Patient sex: F
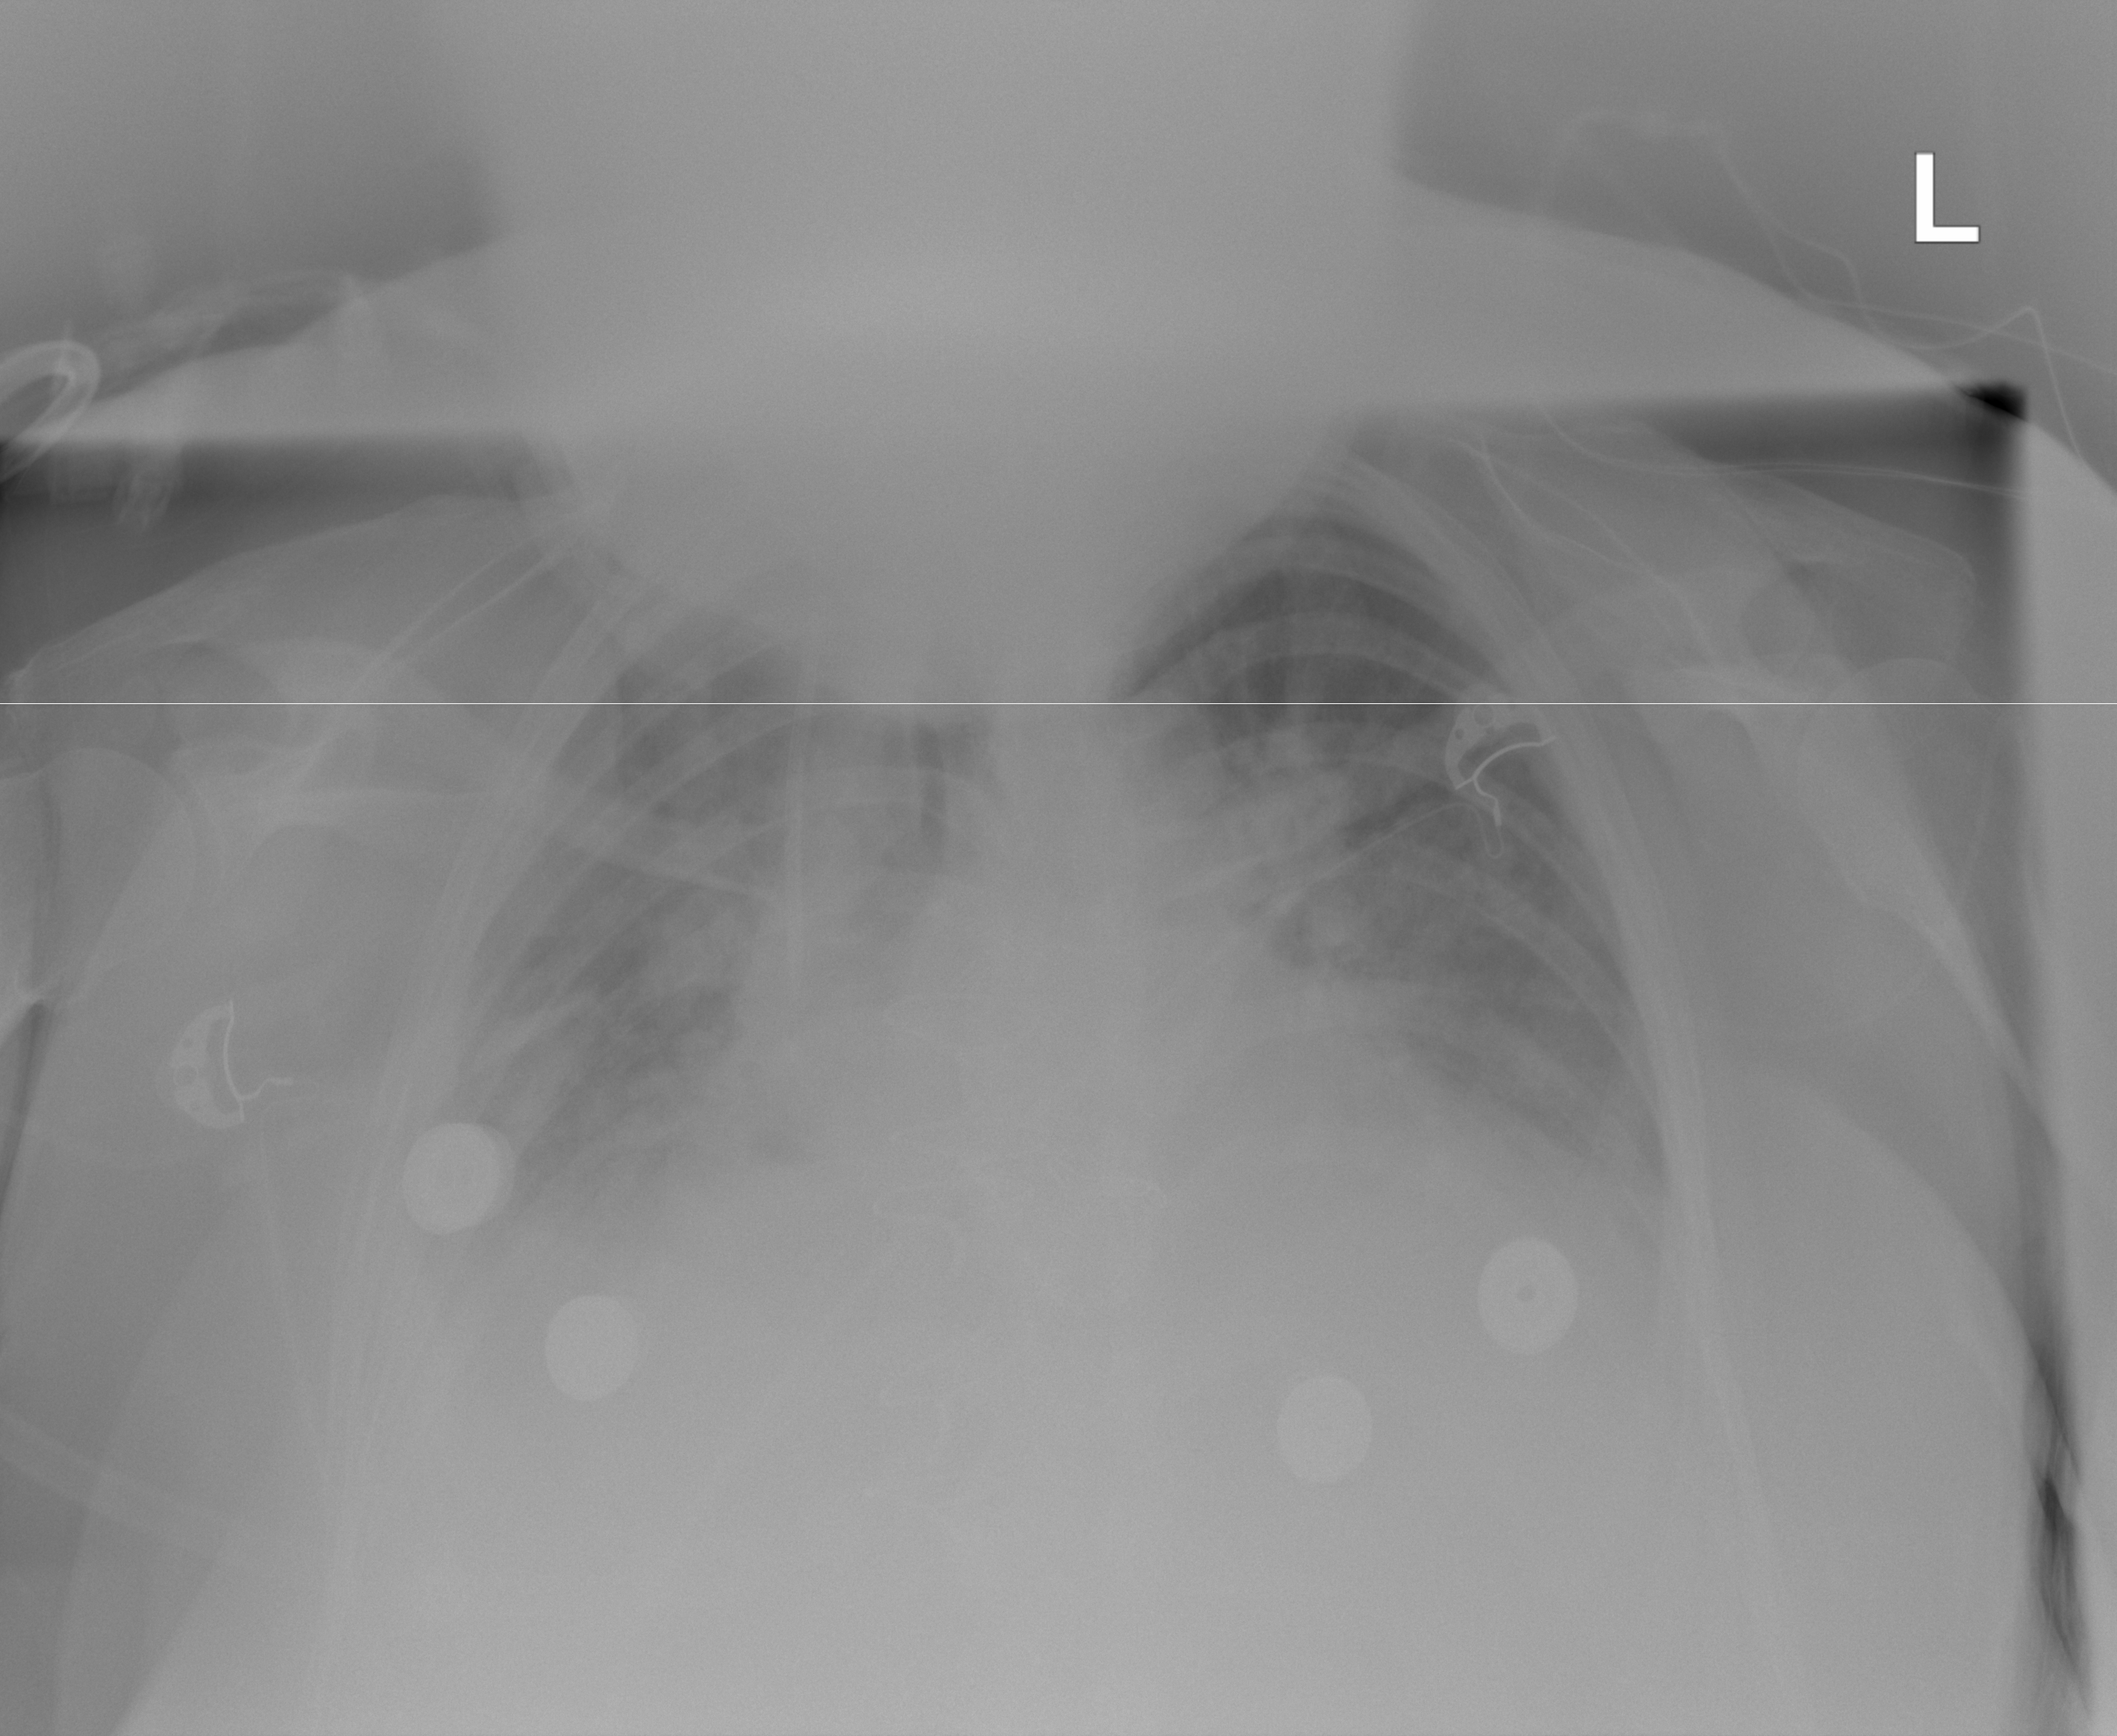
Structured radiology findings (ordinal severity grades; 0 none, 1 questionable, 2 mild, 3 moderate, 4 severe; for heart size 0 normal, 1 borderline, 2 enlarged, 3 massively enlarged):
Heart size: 2
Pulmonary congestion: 2
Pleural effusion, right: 2
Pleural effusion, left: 2
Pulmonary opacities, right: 2
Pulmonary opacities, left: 0
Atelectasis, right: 2
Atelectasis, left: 0